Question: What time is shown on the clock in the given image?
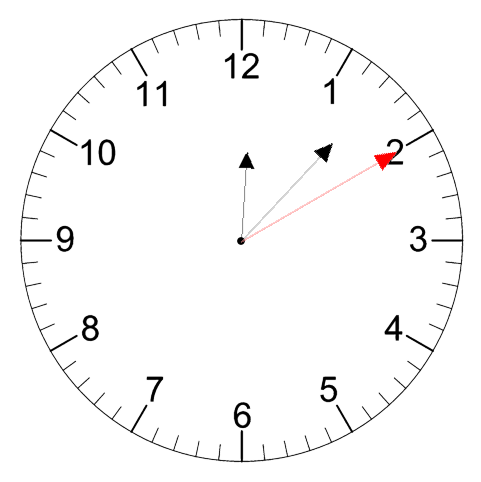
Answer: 12:07:10